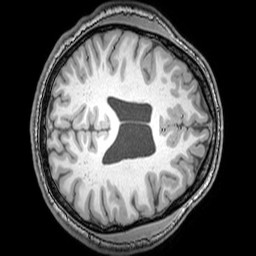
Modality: T1w
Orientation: axial
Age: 23
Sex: male
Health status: healthy
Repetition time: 0.081 s
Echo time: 0.037 s